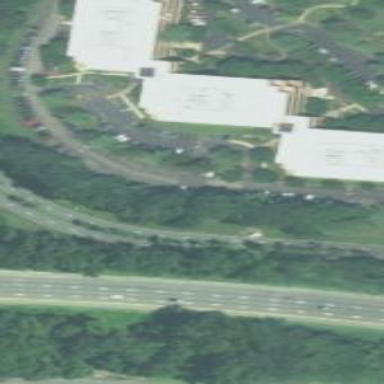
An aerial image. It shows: Commercial building.